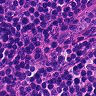
Metastatic tissue present: no